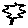
Label: tree